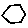
Label: hexagon